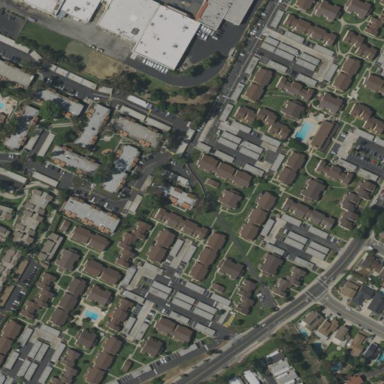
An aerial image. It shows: Residential area.